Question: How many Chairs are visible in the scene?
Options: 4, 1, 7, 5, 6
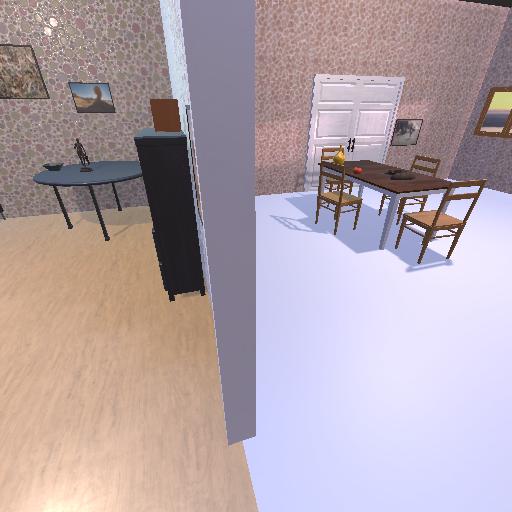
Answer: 4